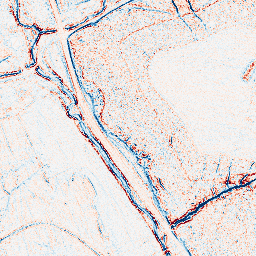
Category: edge_preserving
Decomposition family: bilateral
Decomposition parameters: d: 5
sigma_color: 25
sigma_space: 75
Upsampling method: regularized
Upsampling parameters: scale: 4
lambda_reg: 0.001
Upsampling scale: 4